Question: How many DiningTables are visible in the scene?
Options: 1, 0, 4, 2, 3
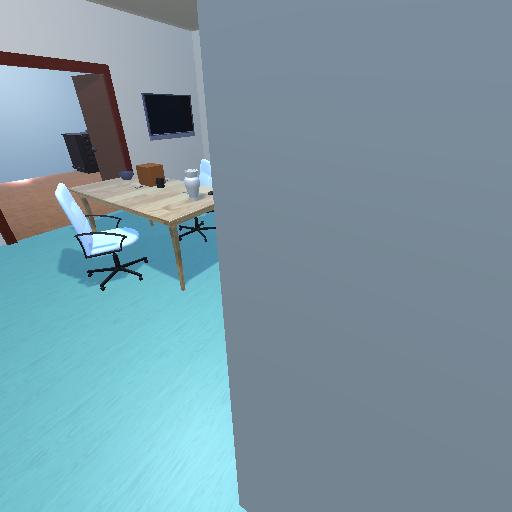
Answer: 1